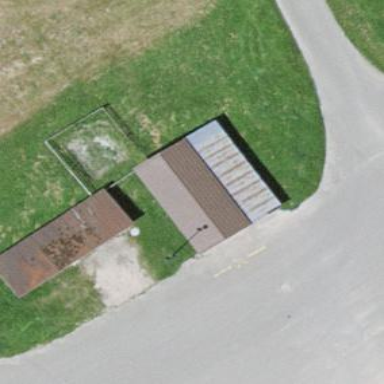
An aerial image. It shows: Garage building.